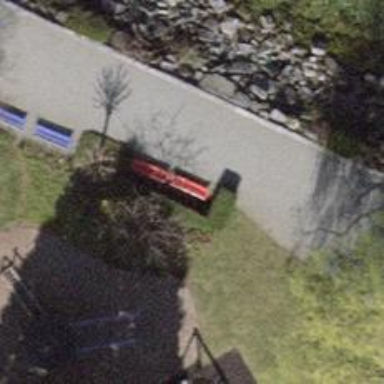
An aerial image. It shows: Bench for seating.